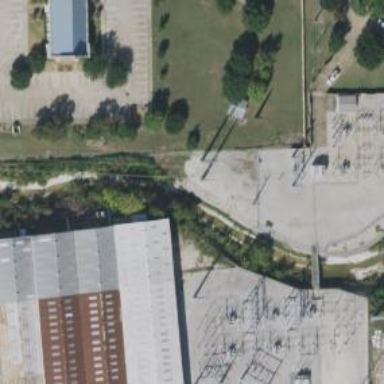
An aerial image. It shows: Outdoor distribution substation.